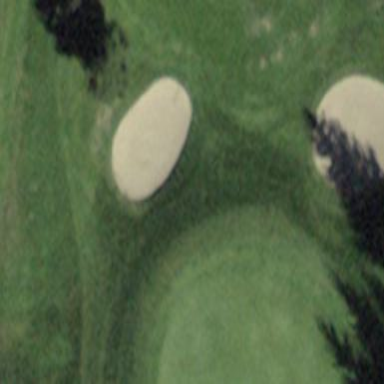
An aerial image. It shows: Golf bunker filled with natural sand.